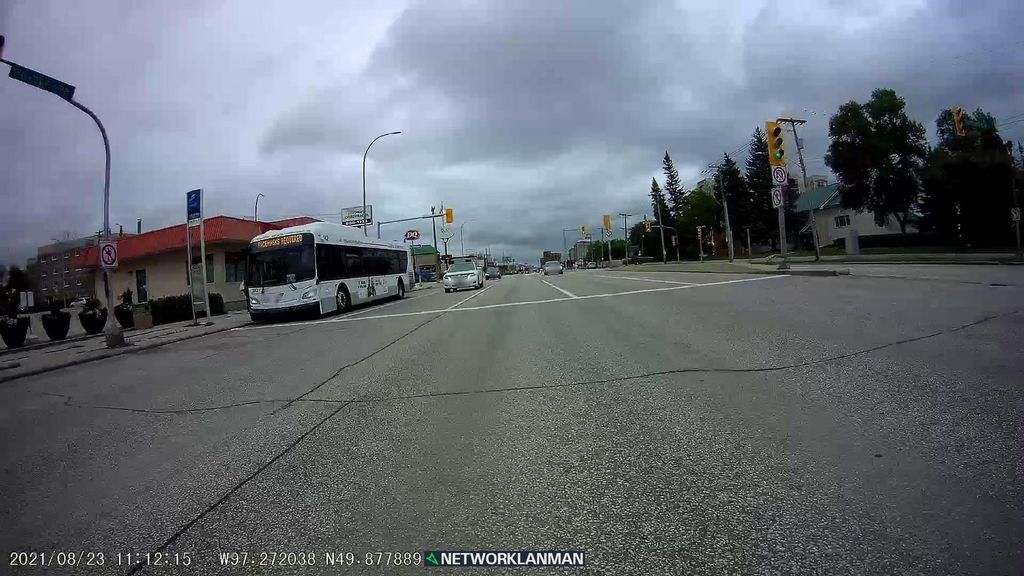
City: winnipeg